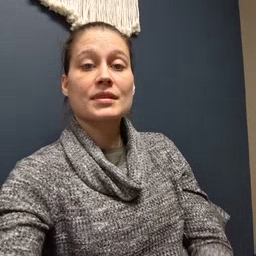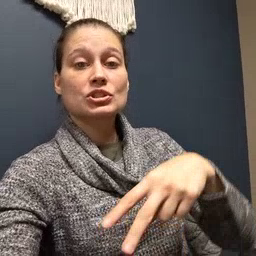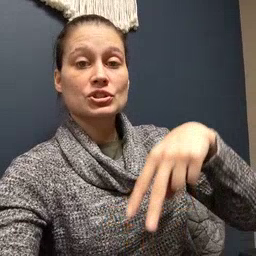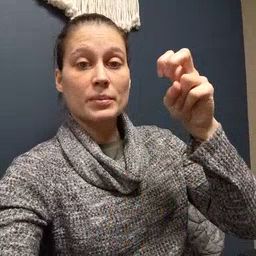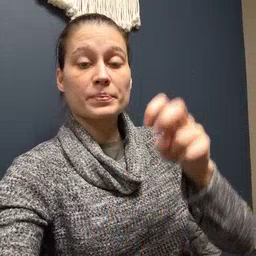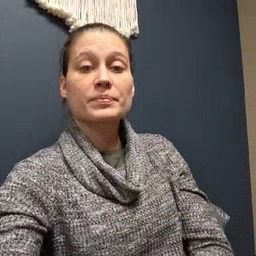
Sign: jump